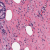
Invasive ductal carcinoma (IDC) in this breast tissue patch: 0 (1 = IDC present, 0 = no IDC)